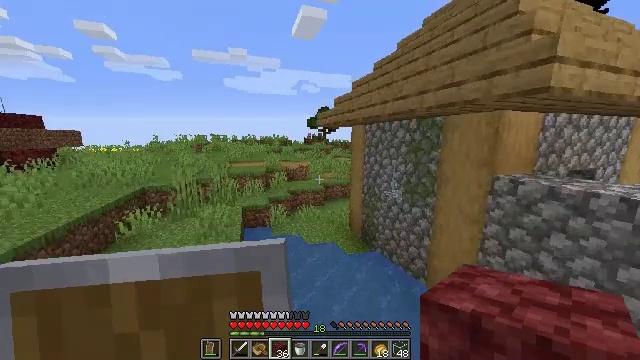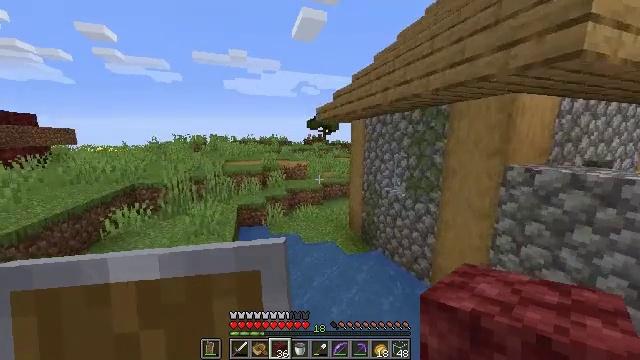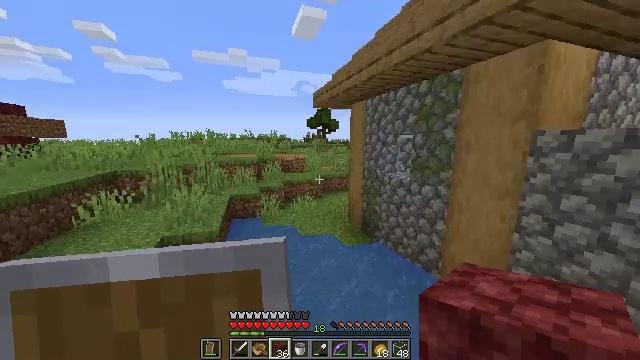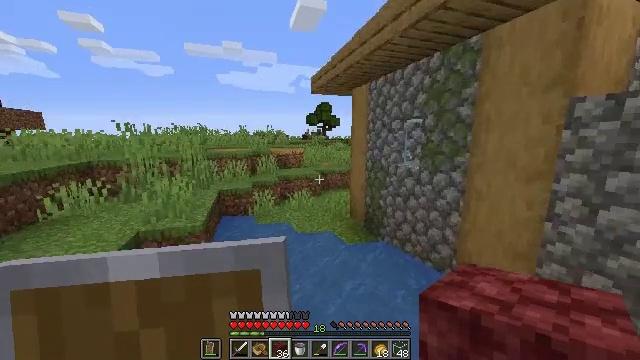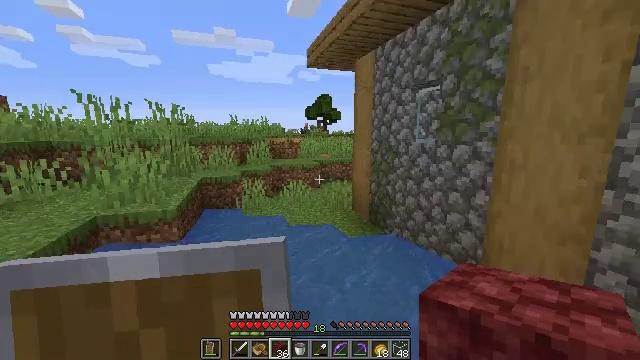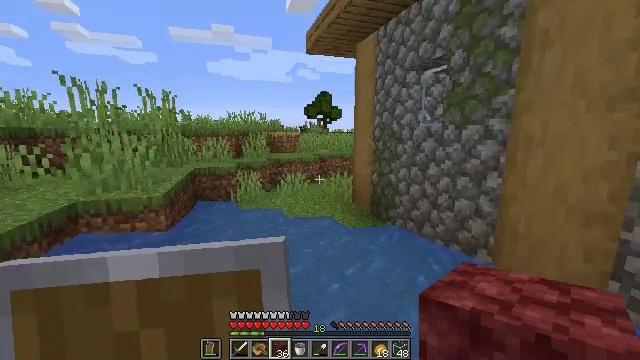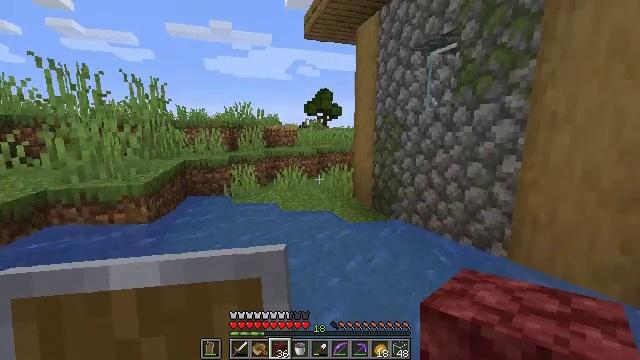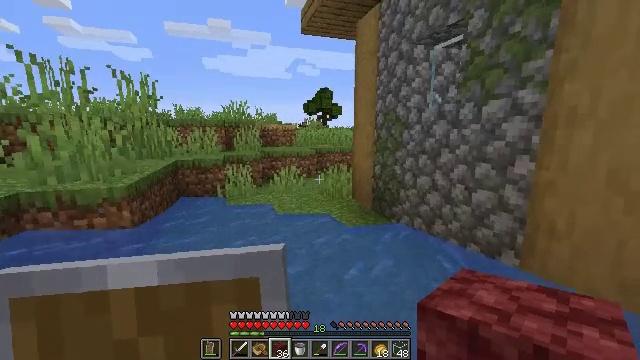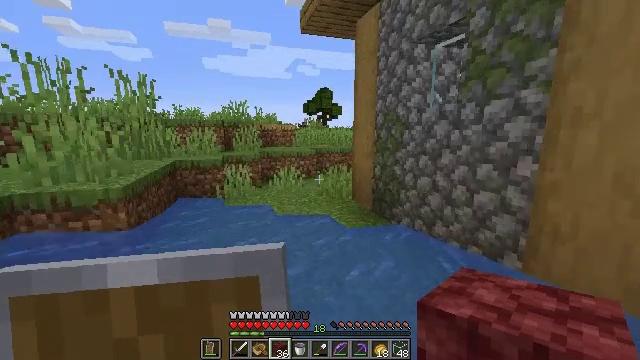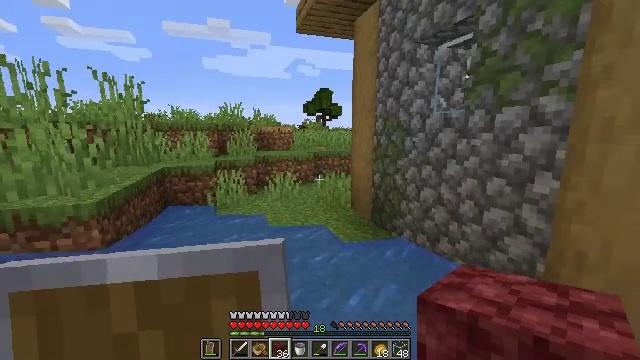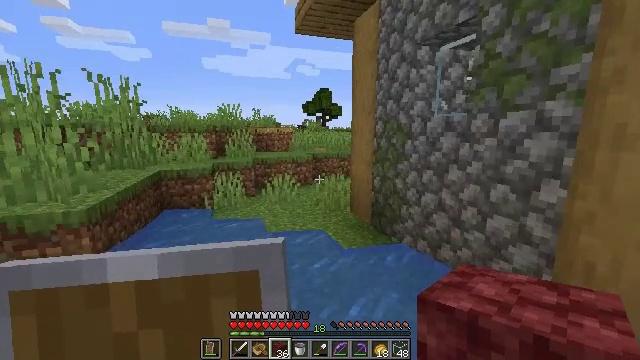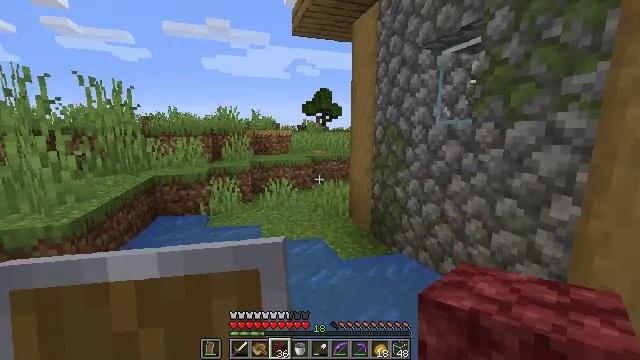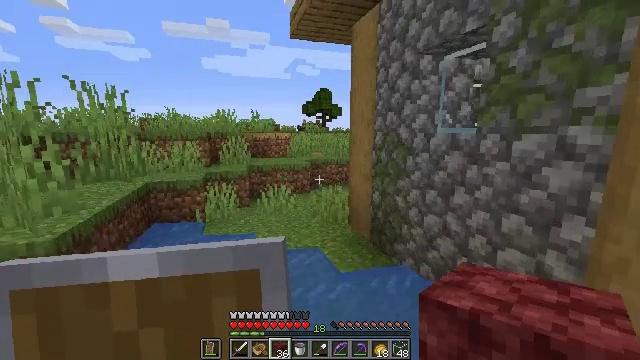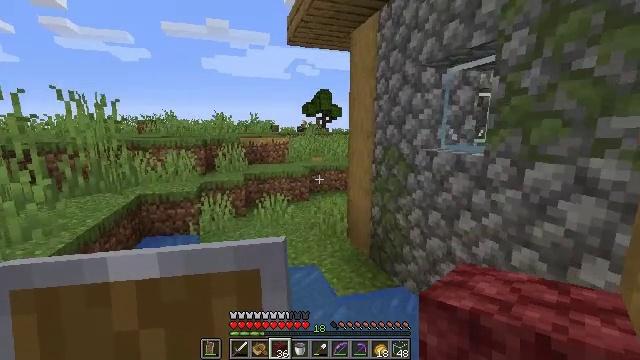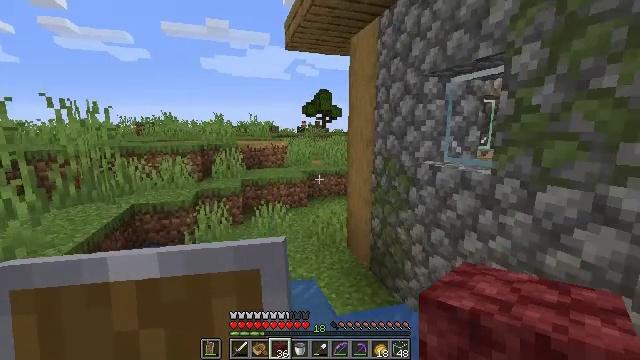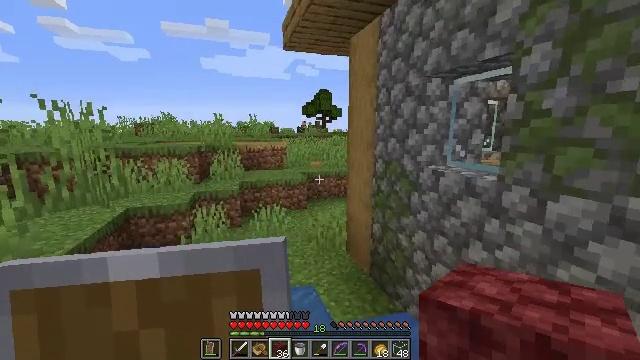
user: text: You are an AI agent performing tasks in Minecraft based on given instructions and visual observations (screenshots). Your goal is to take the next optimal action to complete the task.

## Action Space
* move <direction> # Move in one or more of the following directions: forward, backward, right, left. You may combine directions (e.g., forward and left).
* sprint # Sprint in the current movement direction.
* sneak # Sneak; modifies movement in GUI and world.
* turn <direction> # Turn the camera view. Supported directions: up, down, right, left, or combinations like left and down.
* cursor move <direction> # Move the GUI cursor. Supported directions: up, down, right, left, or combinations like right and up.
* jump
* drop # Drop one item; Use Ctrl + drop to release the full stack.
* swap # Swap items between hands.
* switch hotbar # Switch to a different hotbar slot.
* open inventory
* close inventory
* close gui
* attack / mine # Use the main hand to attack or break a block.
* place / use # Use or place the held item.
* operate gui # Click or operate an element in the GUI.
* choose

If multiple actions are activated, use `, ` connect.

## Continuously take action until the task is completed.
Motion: motion action
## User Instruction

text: Gather the bell for your inventory.
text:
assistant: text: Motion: move forward, jump
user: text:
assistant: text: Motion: move forward, jump
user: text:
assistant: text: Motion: move forward, jump
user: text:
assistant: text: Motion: move forward, jump
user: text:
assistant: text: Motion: move forward, jump
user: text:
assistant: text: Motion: move forward, jump
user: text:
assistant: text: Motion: move forward, jump
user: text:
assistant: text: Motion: move forward, jump
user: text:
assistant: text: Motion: move forward, jump
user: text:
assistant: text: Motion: move forward, jump
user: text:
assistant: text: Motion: move forward, jump
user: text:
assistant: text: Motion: move forward, jump
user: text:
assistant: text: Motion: move forward, jump
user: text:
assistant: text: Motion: move forward, jump
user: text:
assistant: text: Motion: move forward, jump
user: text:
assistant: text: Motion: move forward, jump
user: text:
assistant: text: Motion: move forward, jump
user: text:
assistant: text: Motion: move forward, jump
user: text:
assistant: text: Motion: move forward, jump
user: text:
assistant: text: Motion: move forward, jump
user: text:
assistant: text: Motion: move forward, jump
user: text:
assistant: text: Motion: move forward, jump
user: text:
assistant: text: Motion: move forward, jump
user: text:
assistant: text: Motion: move forward, jump
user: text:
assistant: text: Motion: move forward, jump
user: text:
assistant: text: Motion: move forward, jump
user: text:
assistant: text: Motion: move forward, jump
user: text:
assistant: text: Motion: move forward, jump
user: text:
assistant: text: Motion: move forward, jump
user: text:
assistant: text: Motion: move forward, jump